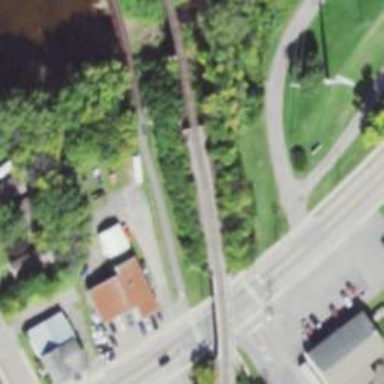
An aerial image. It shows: Railway track.